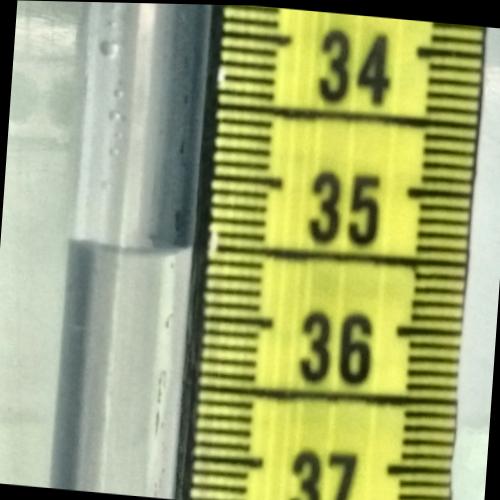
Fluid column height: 35.5 cm